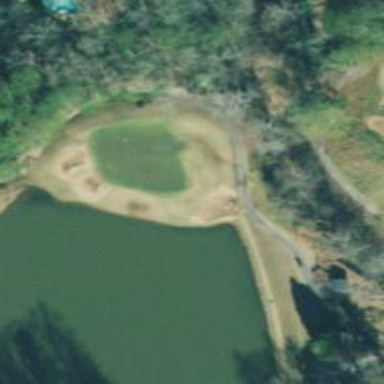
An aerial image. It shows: Rough grassy area used for golf.